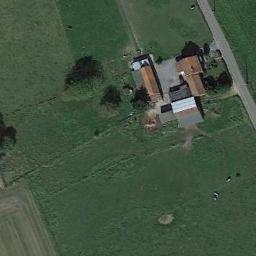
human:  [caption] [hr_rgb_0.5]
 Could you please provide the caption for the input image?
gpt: There are several houses on one side of the highway .

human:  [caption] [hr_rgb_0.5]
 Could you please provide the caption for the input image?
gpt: The sparse residential is surrounded by grass .

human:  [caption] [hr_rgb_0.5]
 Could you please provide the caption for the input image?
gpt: The sparse residential is on the grass .

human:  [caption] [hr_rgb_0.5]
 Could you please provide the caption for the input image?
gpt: There are houses and green trees in the sparse residential area, And grass .

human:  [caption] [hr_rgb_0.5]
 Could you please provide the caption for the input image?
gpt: A sparse residential area with several buildings on a green meadow .